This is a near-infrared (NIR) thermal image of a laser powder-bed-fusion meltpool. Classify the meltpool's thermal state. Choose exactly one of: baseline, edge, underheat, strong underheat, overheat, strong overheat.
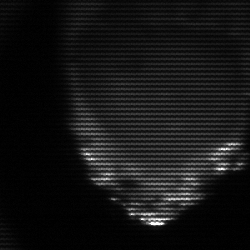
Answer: edge